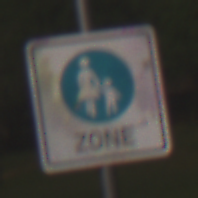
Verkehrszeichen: BeginnFussgaengerzone
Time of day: Night
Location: Outdoor (Nature)
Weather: Clear
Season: NotSpecified
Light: Natural